Question: In one of my views I have this code:
'''
<%= simple_form_for upload, :remote => true do |f| %>
<%= f.hidden_field :id, :value => upload.id %>
<%= f.hidden_field :job, :value => "parse"%>
<%if (upload.status == 0)%>
<%= f.button :submit, "Delete Entry:
#{upload.sourcedata_file_name} from Database", :class=>"add_data_button" %>
<%elsif (upload.status == 1)%>
<%= f.button :submit, "Add
#{upload.sourcedata_file_name}
to Database",:confirm=> "Start File parsing?", :class=> "add_data_button" %>
<%elsif (upload.status == 2)%>
<%= "File has already been added to DB" %>
<%elsif (upload.status == 3)%>
<%= "File is currently being added to DB" %>
<%else %>
<%= "File has been removed from server" %>
<%end%>
<% end %>
'''
Which renders something like this:

What happens is if the user presses OK on the dialogue box, the processing starts in the background on the server but the button still is visible. What Id like to do is if the user clicks OK immediately disable the button.
I know I can do this in JQuery. That is I can handle the on_confirm button OK click event, but I cannot find any sample code on the internet.
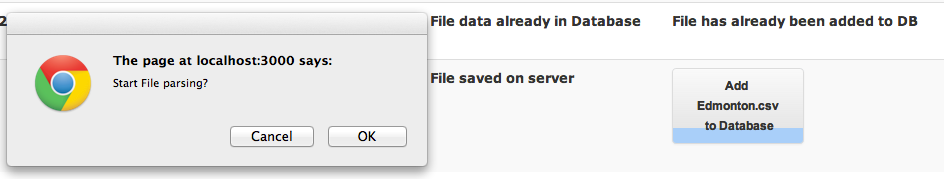
Answer: Instead of following:
'''
<%= f.button :submit, "Add
#{upload.sourcedata_file_name}
to Database",:confirm=> "Start File parsing?", :class=> "add_data_button" %>
'''
change your button as:
'''
<%= f.button :submit, "Add
#{upload.sourcedata_file_name}
to Database", :id=>'btn1' :class=> "add_data_button" %>
'''
and in your JS file, do following:
'''
$('#btn1').click(function(){
if (confirm("Start File parsing?")) {
$('#btn1').addClass('disabled hide').removeClass('show');
// Write code to submit your form.
} else {
return false;
// Ensure that your form doesn't gets submitted here.
}
});
'''
PS: I think that there might be multiple such forms on which you might be looping through, so instead of adding individual id's, you can add a class to submit buttons & bind the javascript event on that class.